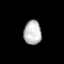
Tissue: lung
Cell type: Endothelial cells
Senescence score: 0.7482
Nuclear area (px): 412
Mean DAPI intensity: 189.092